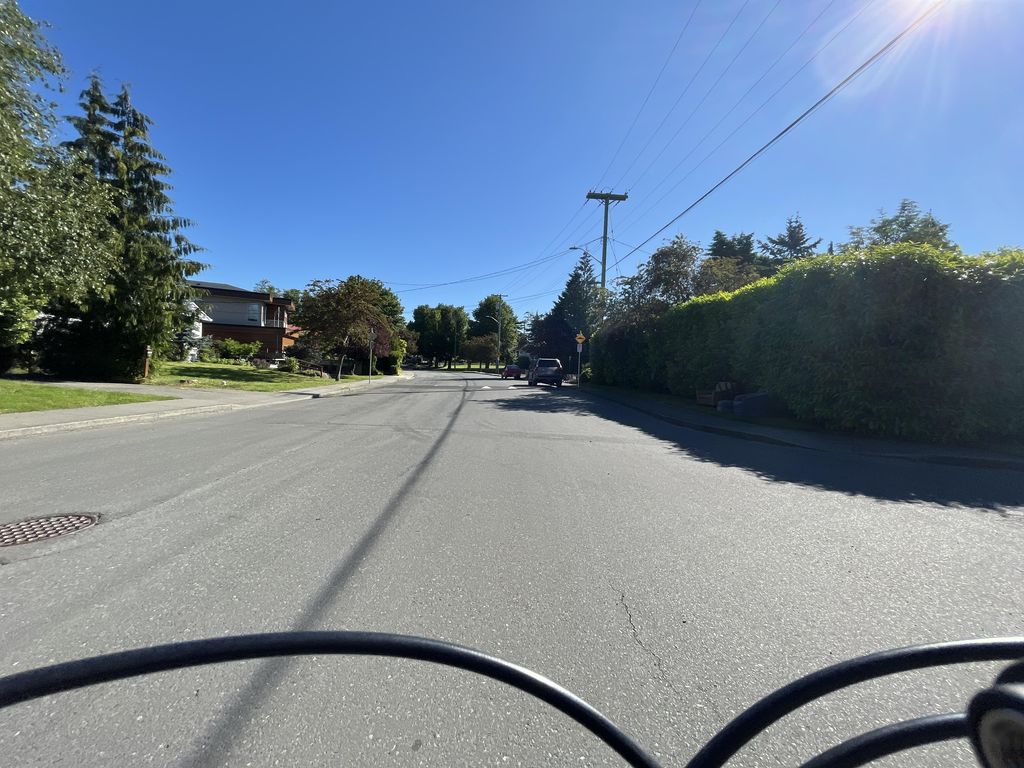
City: victoria